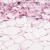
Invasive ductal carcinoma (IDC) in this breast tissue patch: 0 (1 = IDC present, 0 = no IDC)